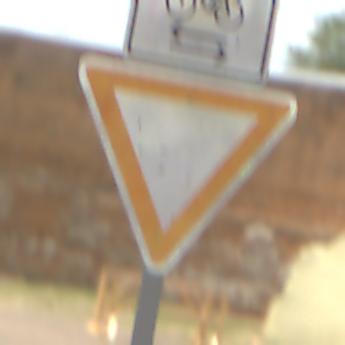
Verkehrszeichen: VorfahrtGewaehren
Zusatzzeichen oben: RichtungsangabeDurchPfeile9
Umgebung: Outdoor, Suburban
Tageszeit: Midday
Wetter: PartlyCloudy
Licht: Natural
Jahreszeit: NotSpecified
Kontrast: HighContrast